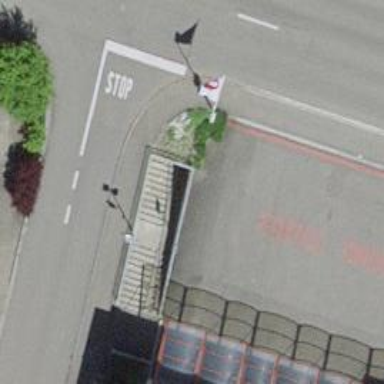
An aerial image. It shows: Set of concrete steps.